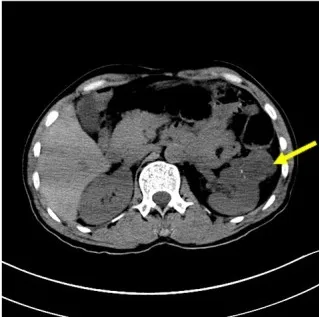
Plain CT.
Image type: radiology (ct)